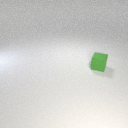
small green rubber cube